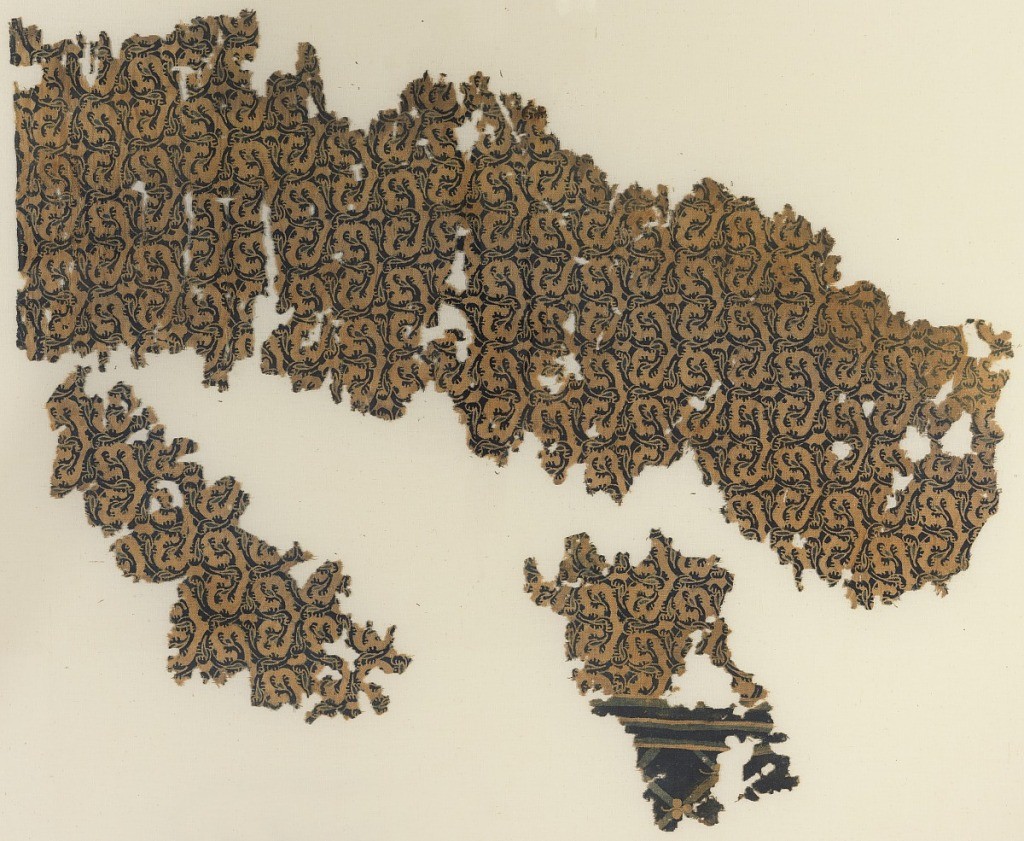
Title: Fragments
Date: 14th–15th century
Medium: cotton Technique: resist-printed on plain weave
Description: Dark blue stylized plant forms with touches of lighter blue interlaced to form all-over small squat ogival pattern, in which tangent ogives are arranged in horizontal and diagonal repeats, with budded ends of plant forms intertwined in center of each ogive.  Fragment of border at left side - a wide dark blue band with light blue trellis and natural trefoil at crossings; seven guard bands in these colors.